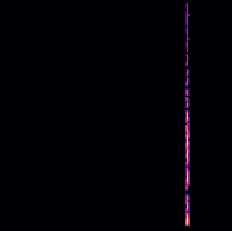
Sound class: Chainsaw